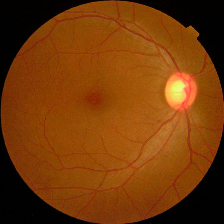
Diabetic retinopathy grade: No DR